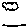
Label: cloud